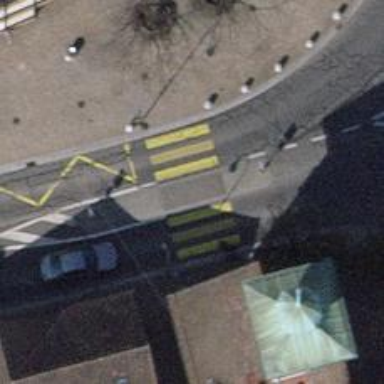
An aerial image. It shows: Uncontrolled zebra crossing with pedestrian island.